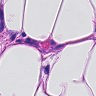
Metastatic tissue present: yes